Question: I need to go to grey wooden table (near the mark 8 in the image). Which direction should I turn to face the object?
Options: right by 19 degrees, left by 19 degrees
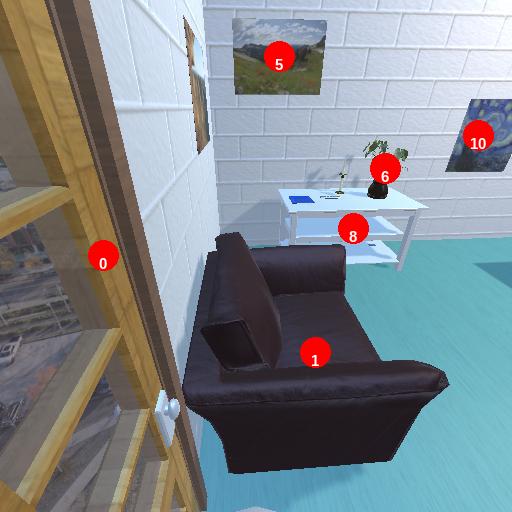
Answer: right by 19 degrees